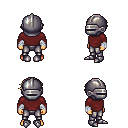
a pixel art fantasy rpg character, male body template, human, tanned skin, maroon long-sleeve shirt, metal pants, white blonde short bangs hairstyle, metal helm, white cloth bandages, metal boots, four views (front, back, left, right), 2x2 character sprite sheet, small pixel art, hard edges, no anti-aliasing